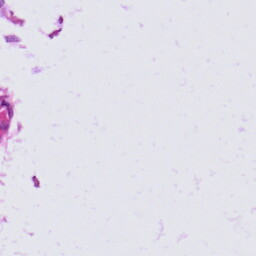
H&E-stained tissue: Prostate